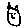
Label: cat